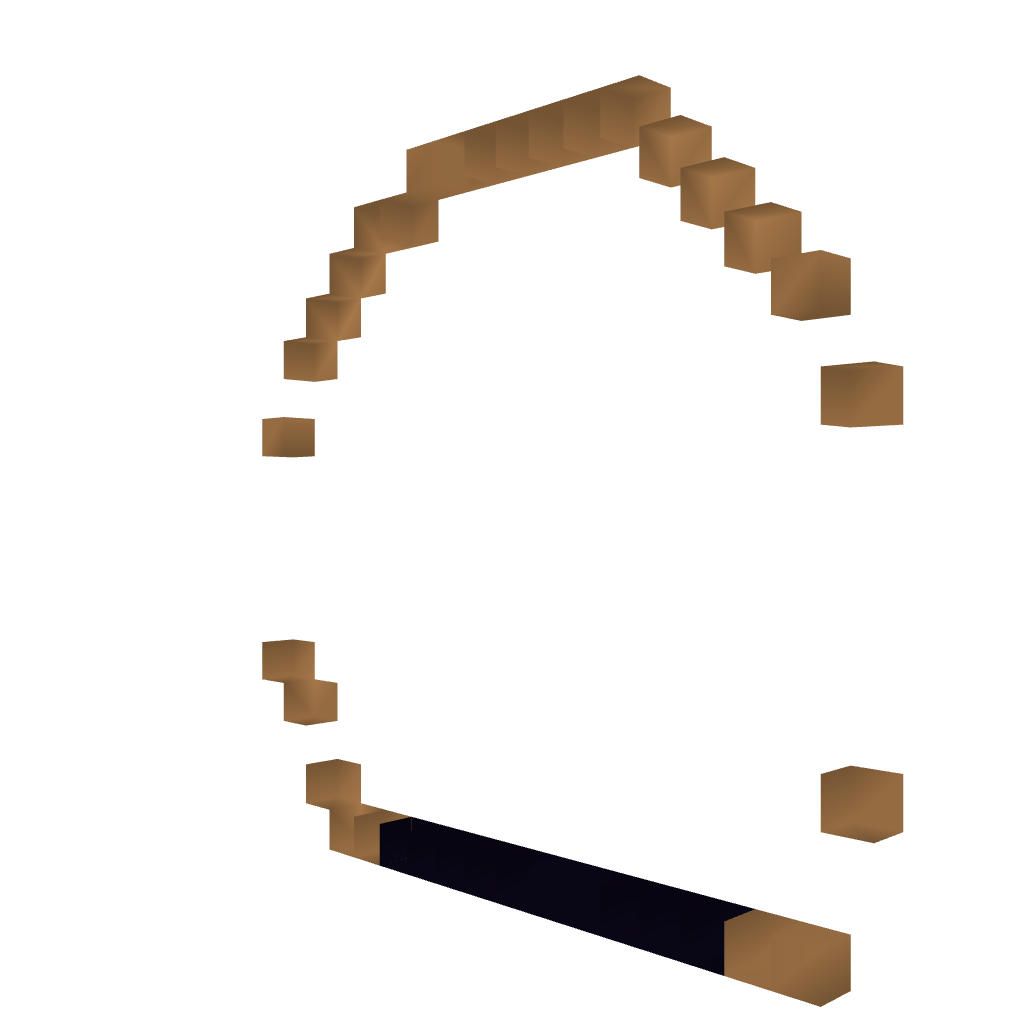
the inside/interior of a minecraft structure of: Super Mario Blue Mushroom